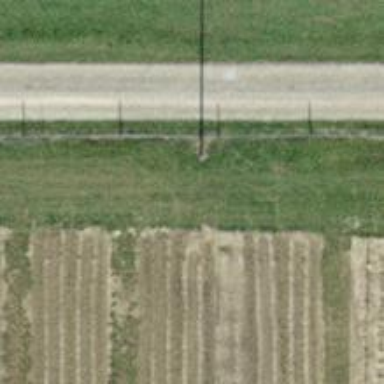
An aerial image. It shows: Power pole.